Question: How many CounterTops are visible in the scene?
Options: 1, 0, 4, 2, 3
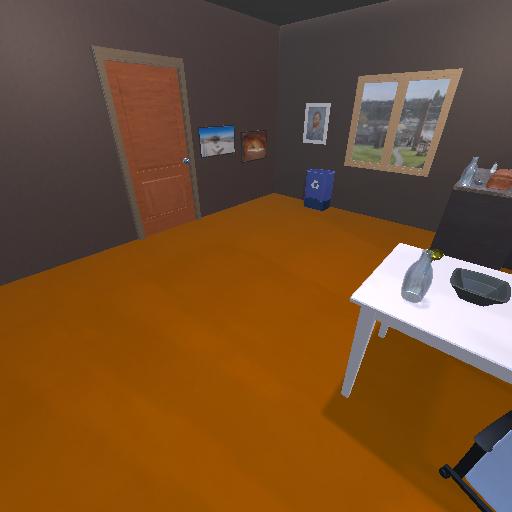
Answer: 1